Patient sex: F
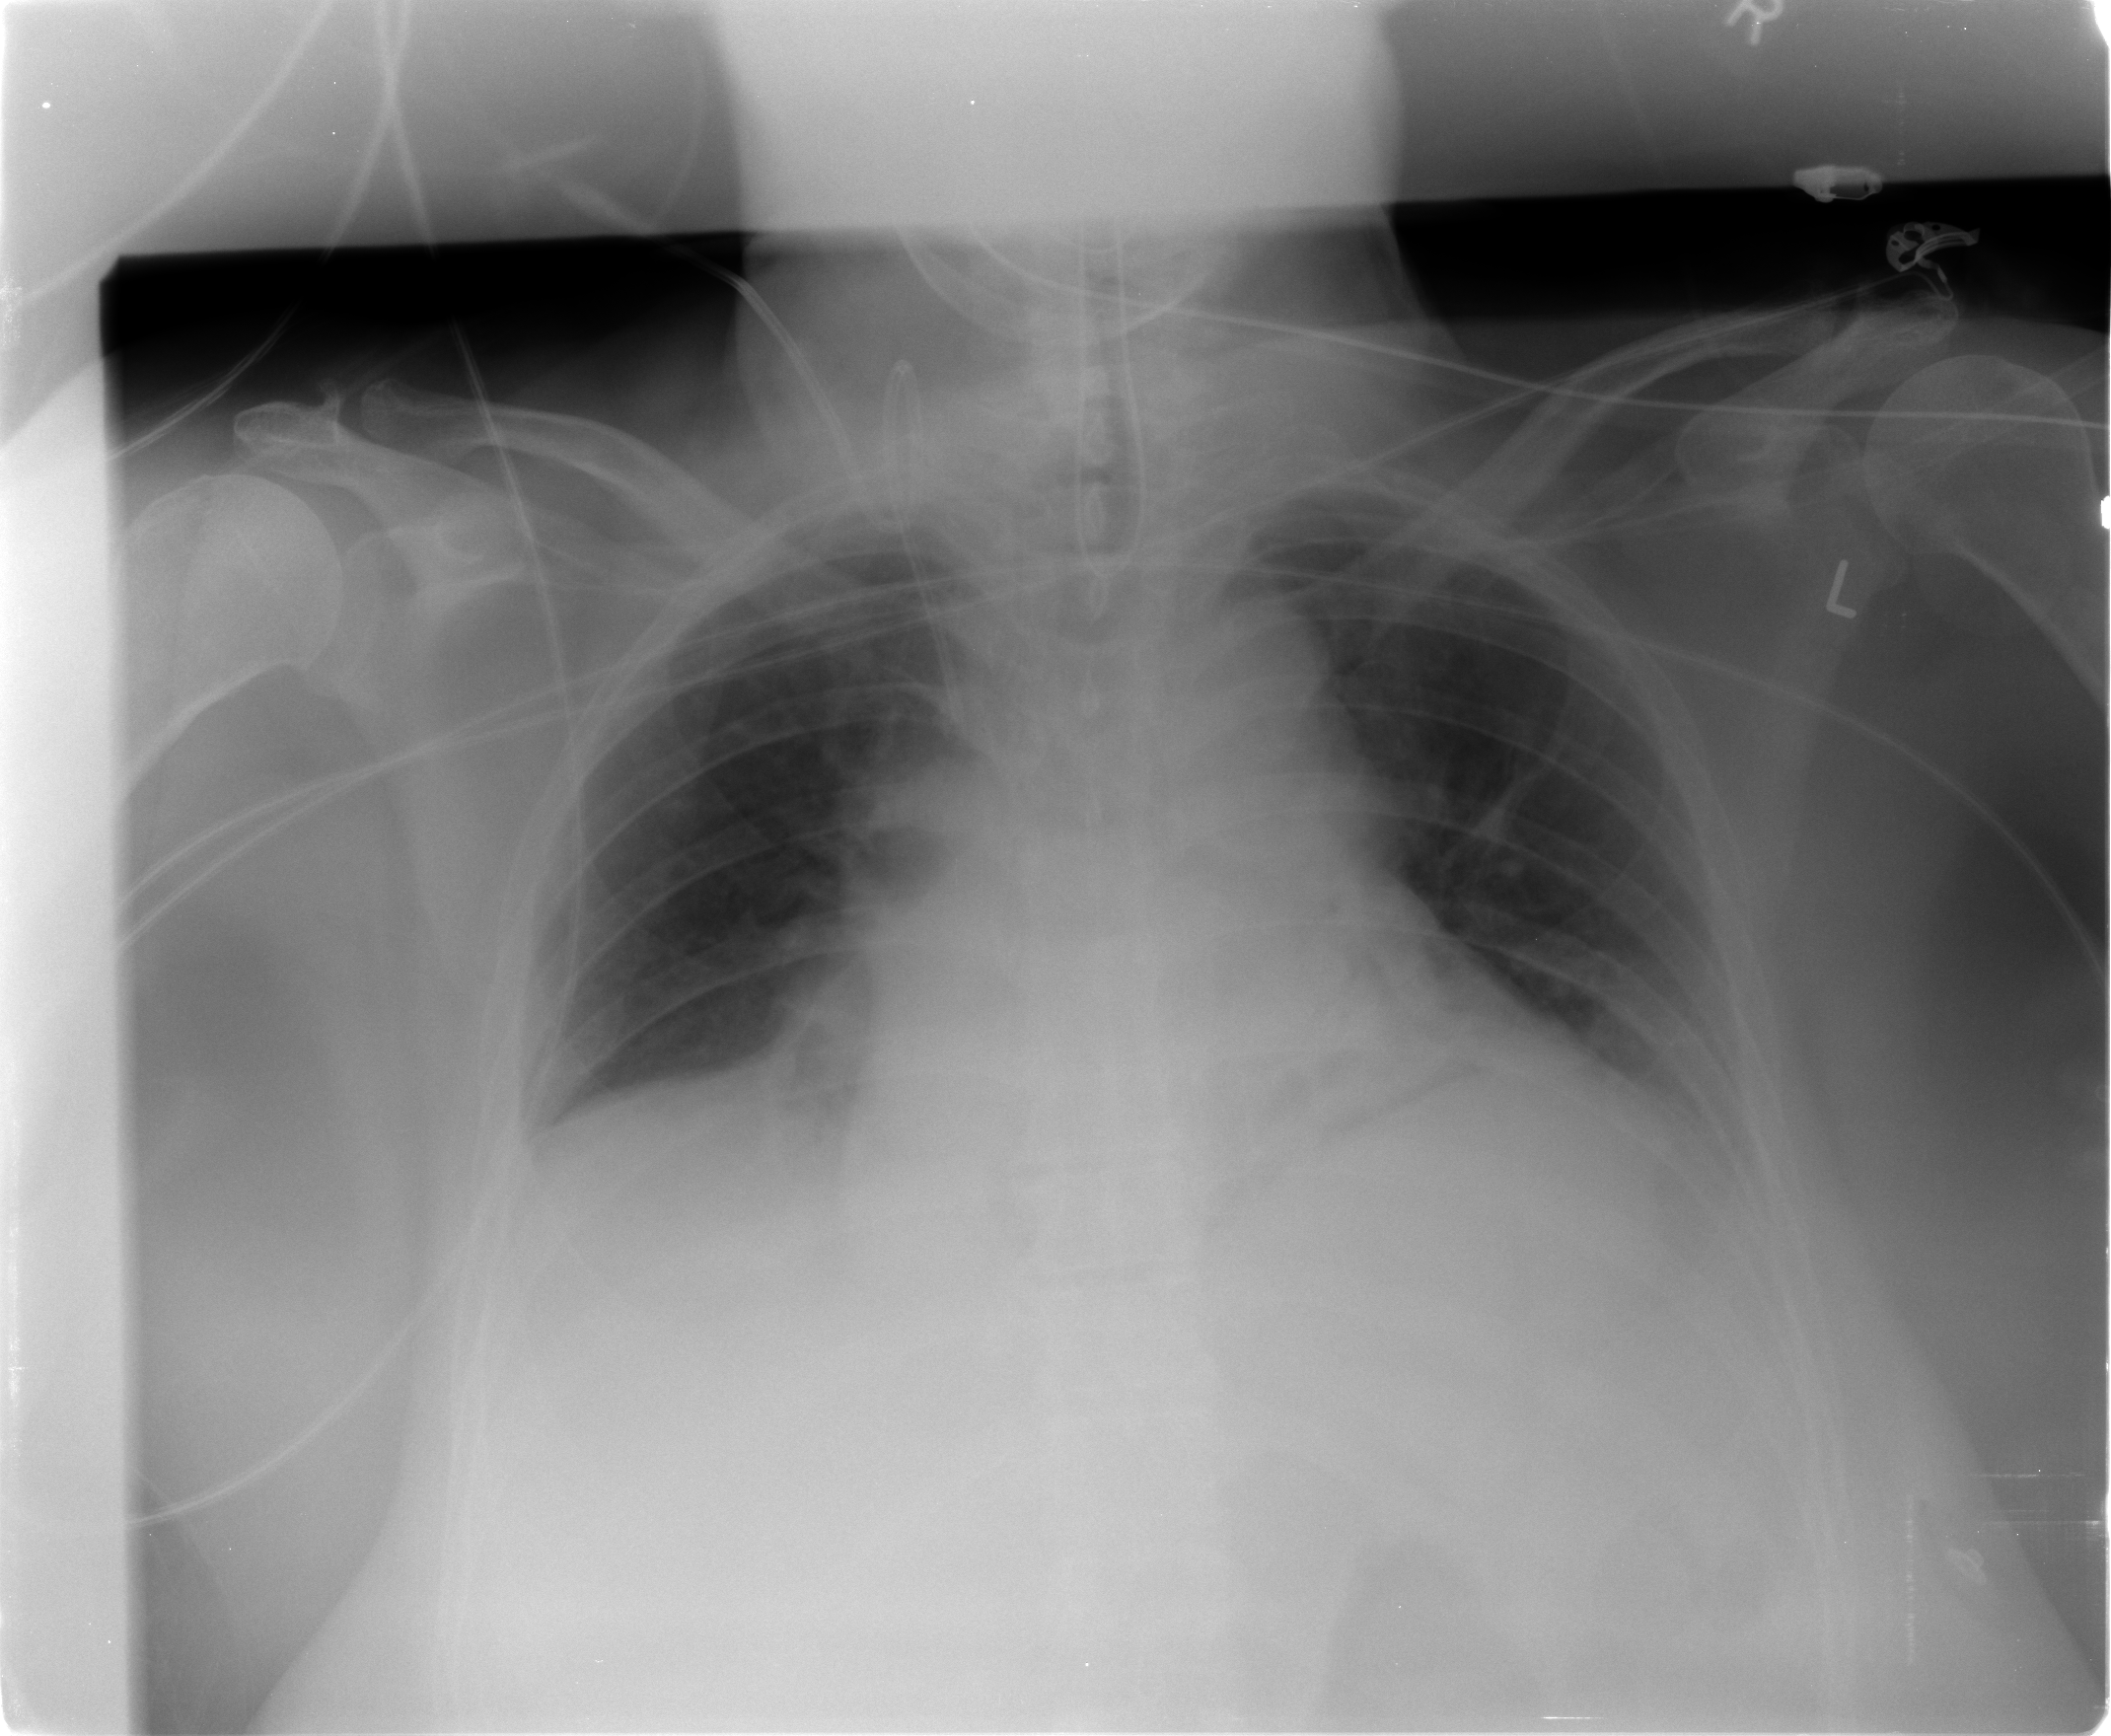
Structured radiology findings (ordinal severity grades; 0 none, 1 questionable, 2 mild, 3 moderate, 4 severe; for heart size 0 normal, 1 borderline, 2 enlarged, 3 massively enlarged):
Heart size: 2
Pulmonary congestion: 1
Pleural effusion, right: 0
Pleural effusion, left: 1
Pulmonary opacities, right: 0
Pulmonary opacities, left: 0
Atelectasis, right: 0
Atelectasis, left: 1